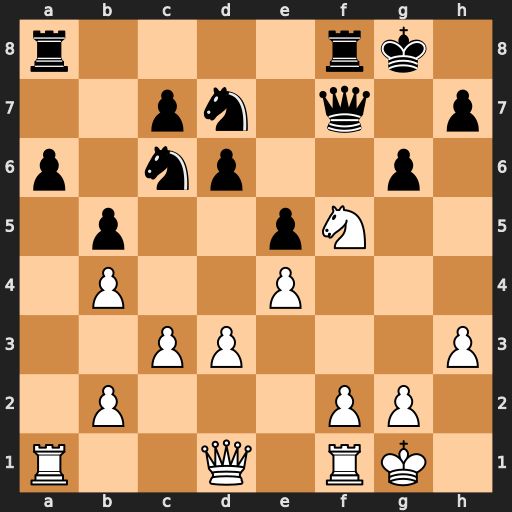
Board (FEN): r4rk1/2pn1q1p/p1np2p1/1p2pN2/1P2P3/2PP3P/1P3PP1/R2Q1RK1
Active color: w
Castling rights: -
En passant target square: -
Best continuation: Nh6+ Kg7 Nxf7